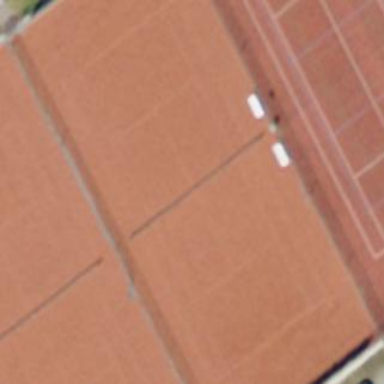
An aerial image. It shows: Tennis court on pitch designated for leisure land.